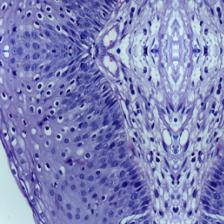
Diagnosis: Normal